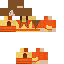
A female human skin with medium skin, wearing brown long hair dressed in a red hoodie and brown pants, featuring a closed mouth.